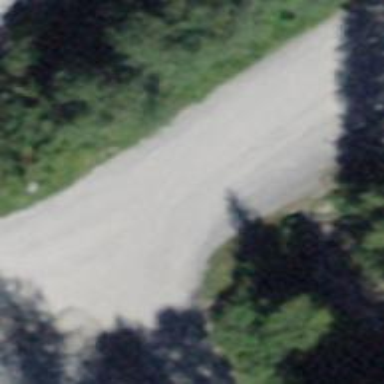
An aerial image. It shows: Intermediate downhill service road.